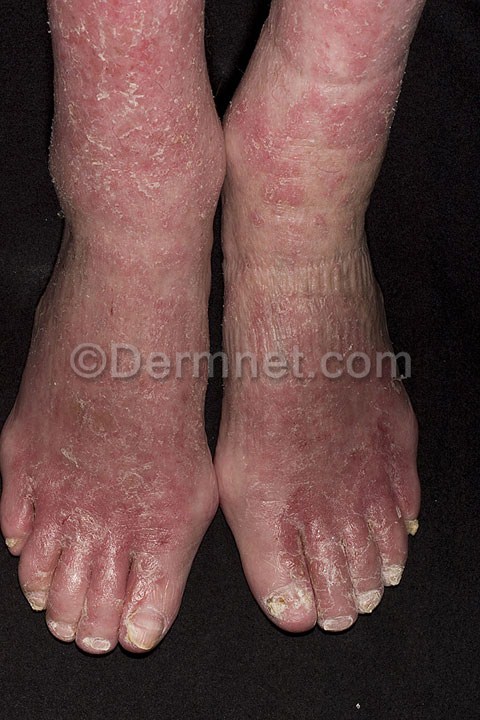
Disease: Eczema Photos